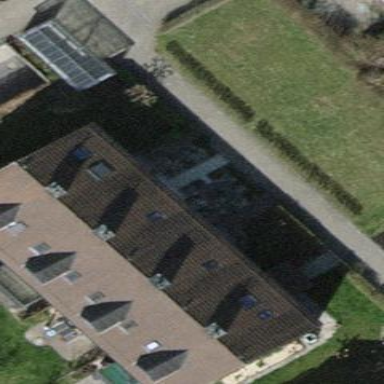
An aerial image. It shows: Terrace building with gabled roof.